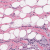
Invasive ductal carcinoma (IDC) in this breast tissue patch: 1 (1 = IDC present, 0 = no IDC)